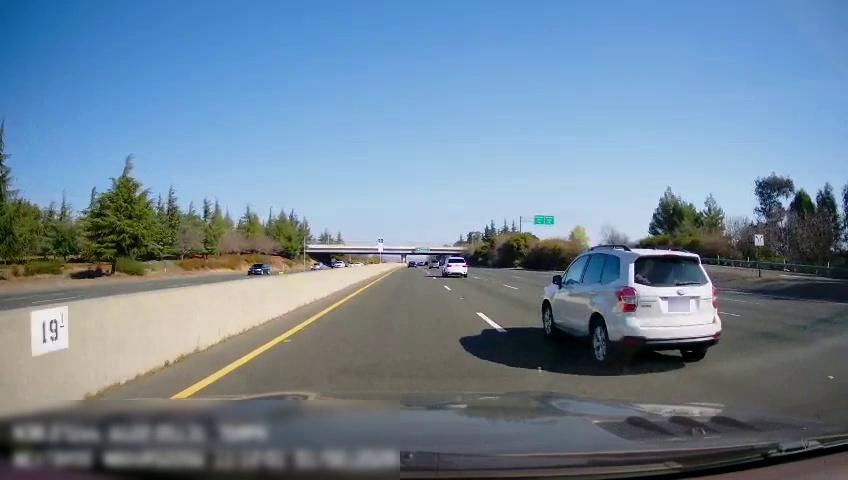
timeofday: Day
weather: Sunny
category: Drivable Space
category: Drivable Space
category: Vehicles | Car
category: Vehicles | Car
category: Vehicles | Car
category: Vehicles | Truck
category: Vehicles | Car
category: Vehicles | SUV
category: Vehicles | SUV
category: Vehicles | SUV
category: Lanes | Alternate Lane
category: Lanes | Current Lane
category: Lanes | Current Lane
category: Lanes | Alternate Lane
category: Lanes | Alternate Lane
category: Lanes | Opposite Lane
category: Traffic | Signs
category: Traffic | Signs